Question: What is the converted currency?
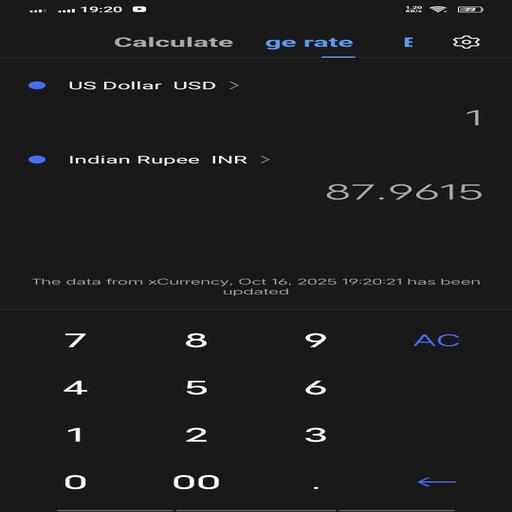
Answer: Indian Rupee